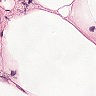
Metastatic tissue present: no